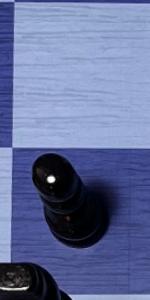
Label: Pawn_Black